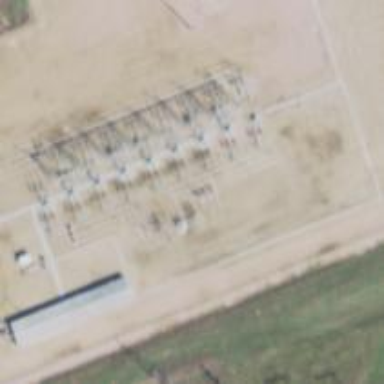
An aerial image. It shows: Switch for power supply.